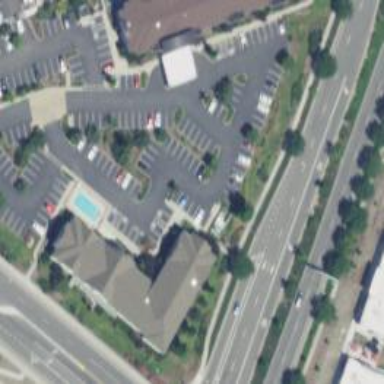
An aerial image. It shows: Hotel building.